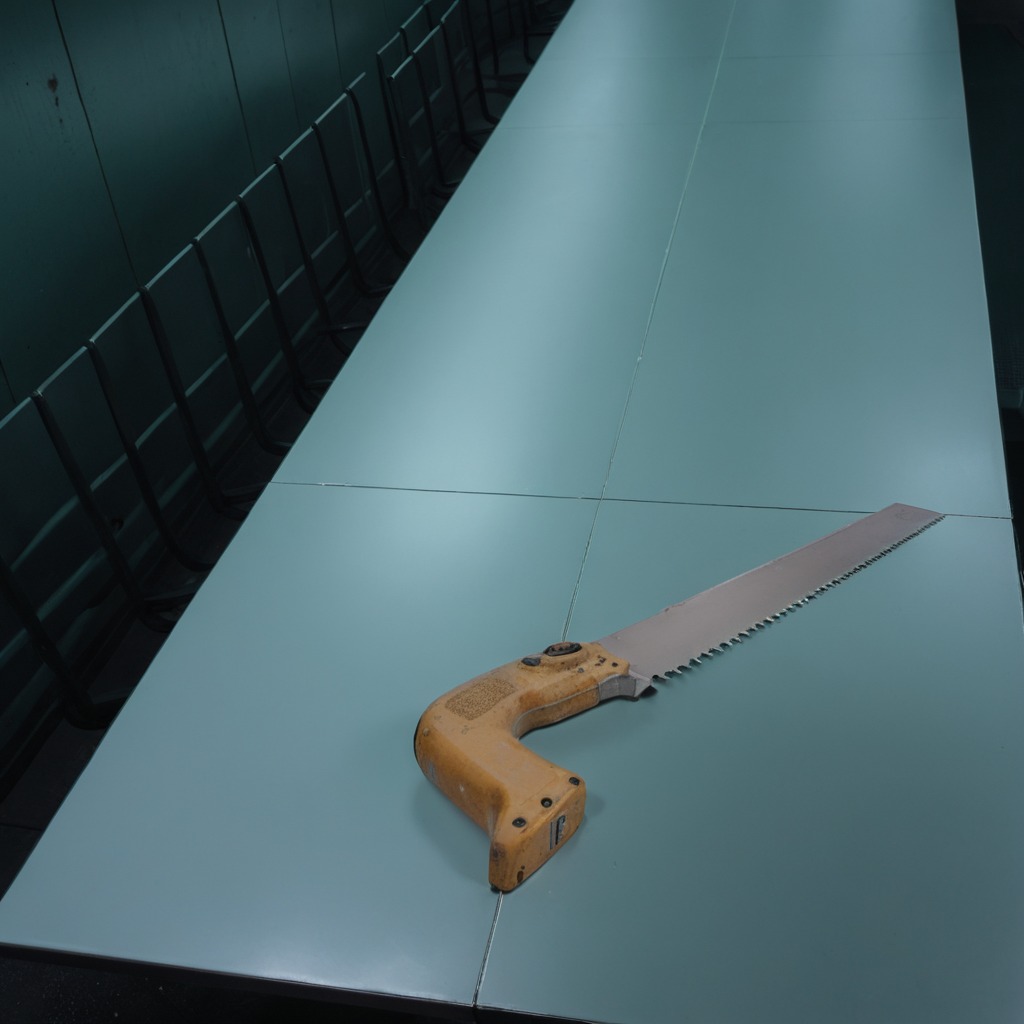
A handheld metal saw is lying on a clean empty table in a railway signal maintenance room.